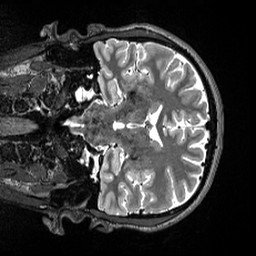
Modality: T2w
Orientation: coronal
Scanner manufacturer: siemens
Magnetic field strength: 3 T
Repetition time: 3.2 s
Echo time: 0.564 s